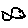
Label: fish